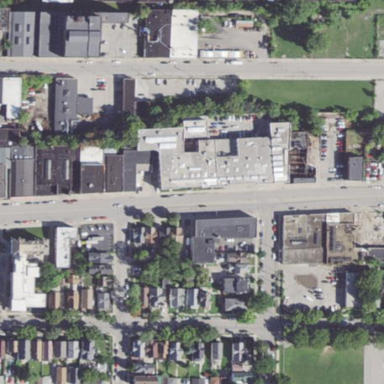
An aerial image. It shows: Sidewalk.